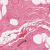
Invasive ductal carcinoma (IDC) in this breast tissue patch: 0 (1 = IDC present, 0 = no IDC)